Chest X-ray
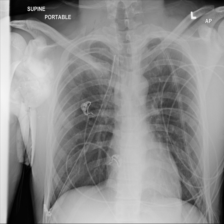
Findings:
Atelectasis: negative
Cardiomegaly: negative
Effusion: negative
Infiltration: negative
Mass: negative
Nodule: negative
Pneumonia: negative
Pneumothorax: negative
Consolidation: negative
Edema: negative
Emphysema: negative
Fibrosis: negative
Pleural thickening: negative
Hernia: negative